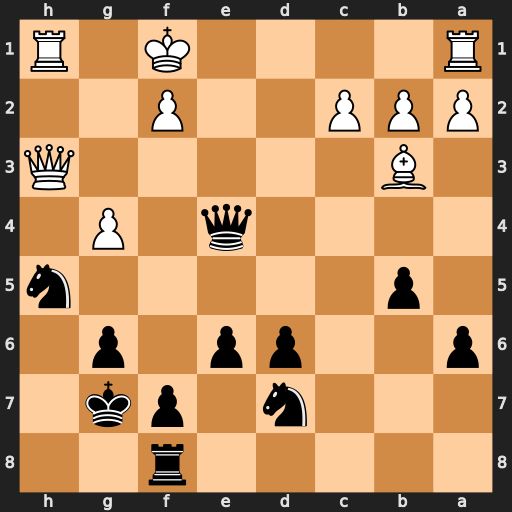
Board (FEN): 5r2/3n1pk1/p2pp1p1/1p5n/4q1P1/1B5Q/PPP2P2/R4K1R
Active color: b
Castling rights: -
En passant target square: -
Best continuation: Nf4 Re1 Qxe1+ Kxe1 Nxh3